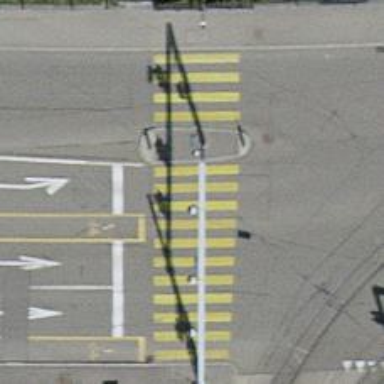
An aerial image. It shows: Road with traffic signals and zebra crossing marked by zebra lines.